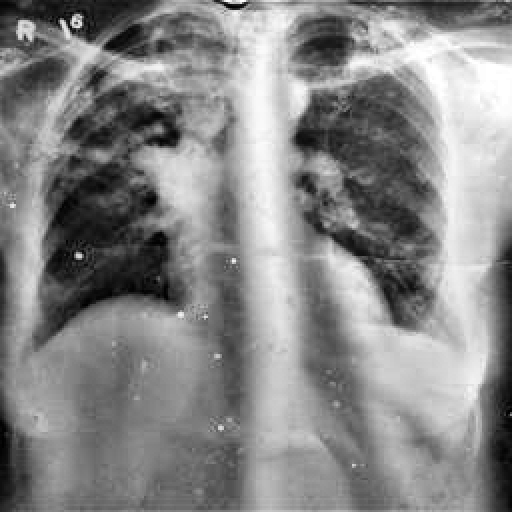
Finding: TUBERCULOSIS